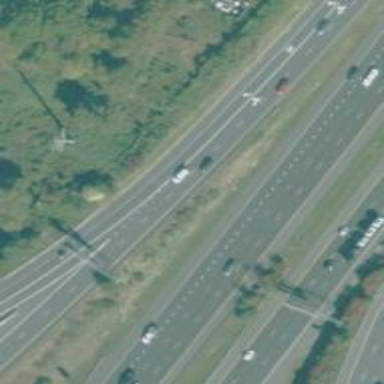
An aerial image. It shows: Motorway junction.